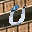
Label: 0